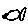
Label: fish